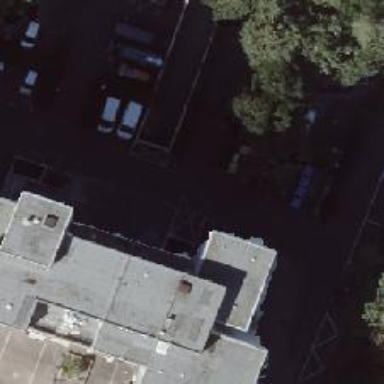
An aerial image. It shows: Parking entrance.